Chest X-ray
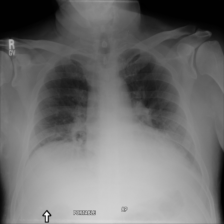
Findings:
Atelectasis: negative
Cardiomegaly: negative
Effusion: negative
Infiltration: negative
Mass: negative
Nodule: negative
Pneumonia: negative
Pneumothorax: negative
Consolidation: negative
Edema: negative
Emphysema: negative
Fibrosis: negative
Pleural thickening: negative
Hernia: negative